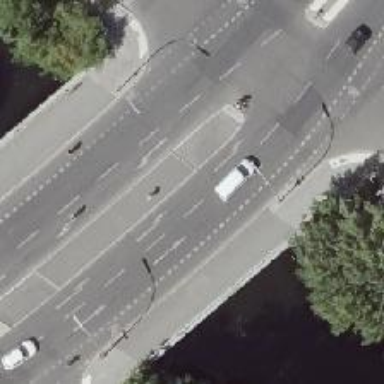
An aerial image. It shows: Asphalt road on secondary bridge.